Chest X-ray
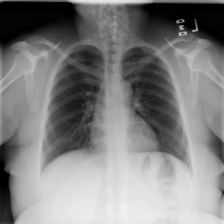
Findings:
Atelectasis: negative
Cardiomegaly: negative
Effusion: negative
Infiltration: negative
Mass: negative
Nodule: negative
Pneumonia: negative
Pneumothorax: negative
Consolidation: negative
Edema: negative
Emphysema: negative
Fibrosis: negative
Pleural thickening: negative
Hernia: negative